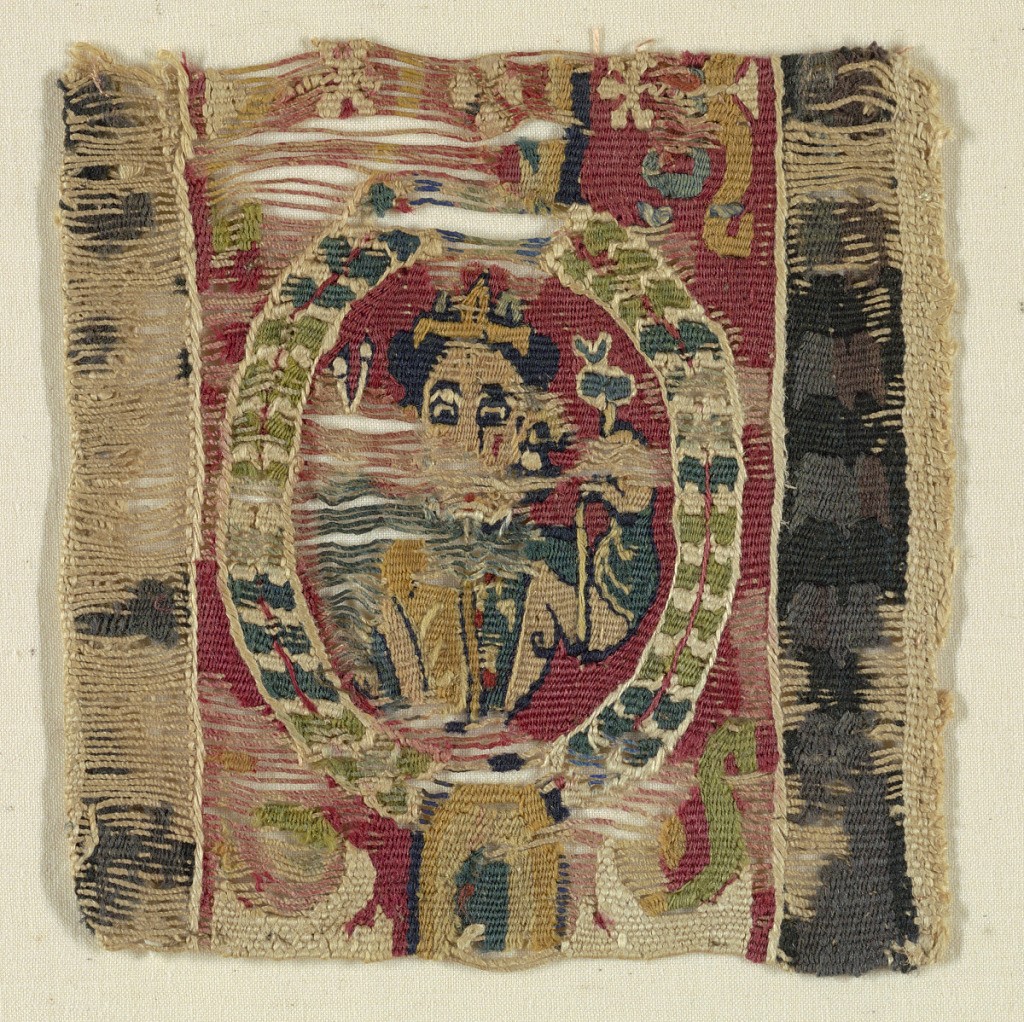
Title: Band
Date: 4th–6th century
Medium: Warp; S-spun.Z-twist linen. Weft; S-spun linen, S-spun wools Technique: slit tapestry with supplementary wrapping
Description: Oval frame containing a figure carrying something inhis hand.